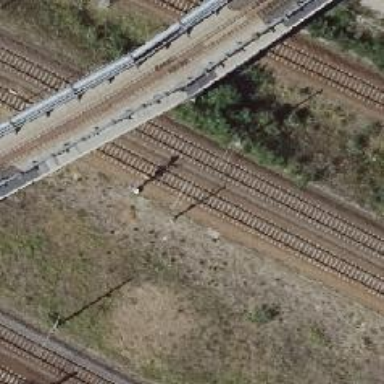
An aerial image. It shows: Milestone along the railway with catenary mast.